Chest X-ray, AP view. Patient: 61 years old, sex M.
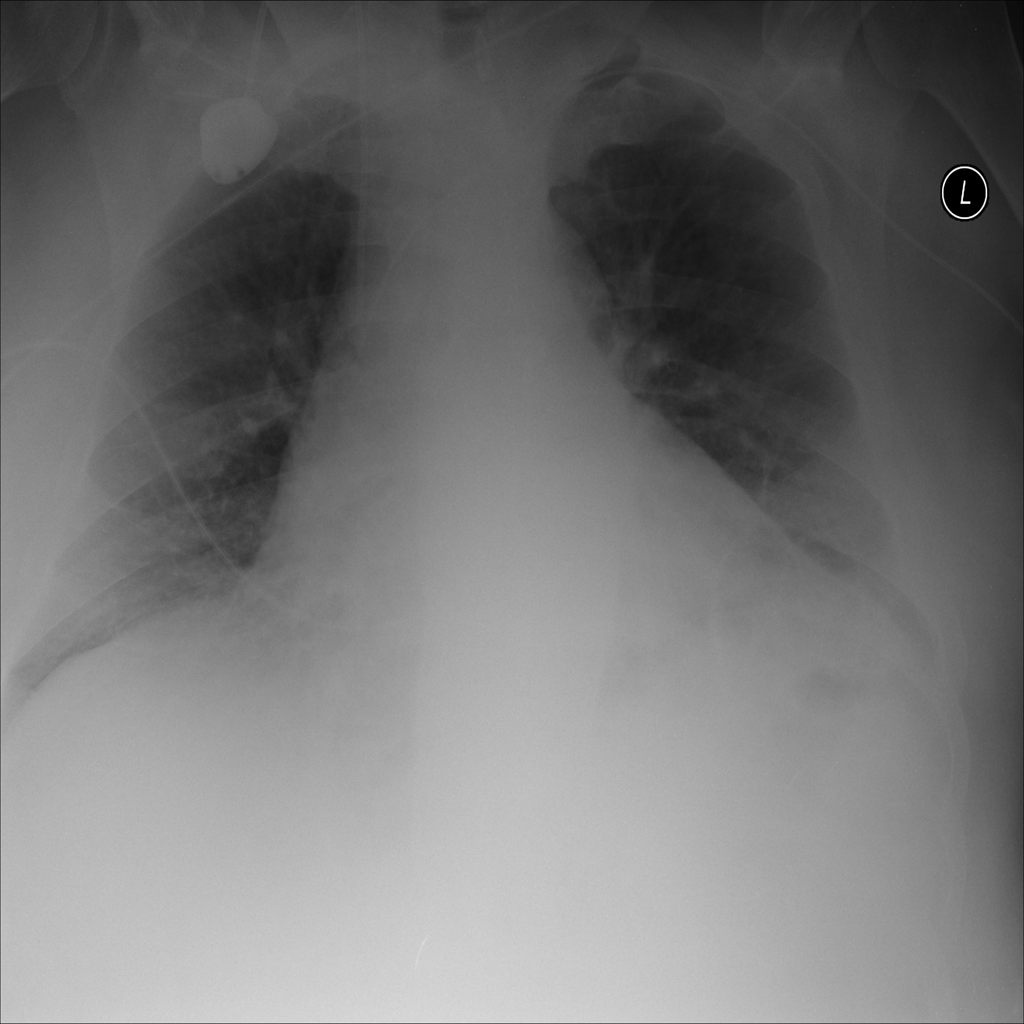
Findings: No Finding